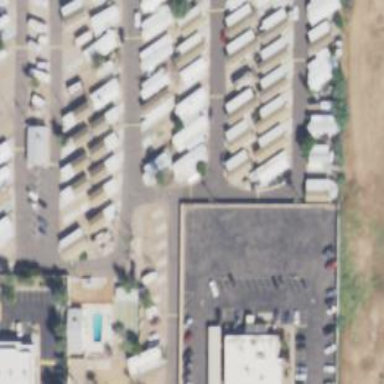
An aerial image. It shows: Residential area that also serves as caravan site for tourism.